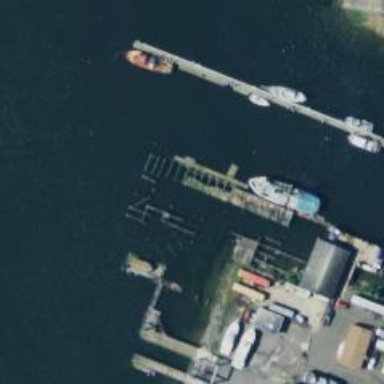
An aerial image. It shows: Ruined pier.